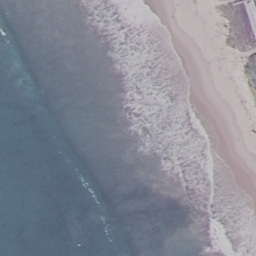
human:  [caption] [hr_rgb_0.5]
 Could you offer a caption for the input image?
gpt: This is a beach with blue-green waters and sand .

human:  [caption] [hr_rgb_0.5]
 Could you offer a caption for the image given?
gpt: Waves slapping a white sand beach throw up white foams .

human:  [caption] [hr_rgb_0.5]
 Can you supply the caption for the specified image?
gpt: Waves slapping a white sand beach throw up white foams .

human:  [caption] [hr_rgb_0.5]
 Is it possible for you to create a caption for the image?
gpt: The waves beat on the white sands .

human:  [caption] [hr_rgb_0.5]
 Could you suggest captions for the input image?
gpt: Waves slapping a white sand beach .